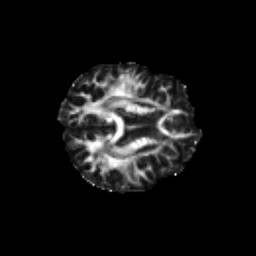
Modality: FA
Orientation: axial
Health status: healthy
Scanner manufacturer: philips
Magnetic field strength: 3 T
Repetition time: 6.964 s
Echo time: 0.092 s